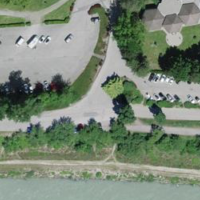
EUNIS habitat code: 44
Species observed at this site:
Certhia brachydactyla
Corvus corone
Cyanistes caeruleus
Fulica atra
Anas platyrhynchos
Sturnus vulgaris
Dendrocopos major
Fringilla coelebs
Passer domesticus
Aegithalos caudatus
Buteo buteo
Coloeus monedula
Sylvia atricapilla
Carduelis carduelis
Columba palumbus
Turdus merula
Passer montanus
Phalacrocorax carbo
Phylloscopus collybita
Parus major
Erithacus rubecula
Milvus migrans
Pica pica
Garrulus glandarius
Corvus corax
Motacilla alba
Periparus ater